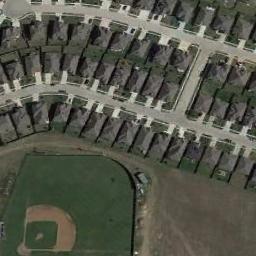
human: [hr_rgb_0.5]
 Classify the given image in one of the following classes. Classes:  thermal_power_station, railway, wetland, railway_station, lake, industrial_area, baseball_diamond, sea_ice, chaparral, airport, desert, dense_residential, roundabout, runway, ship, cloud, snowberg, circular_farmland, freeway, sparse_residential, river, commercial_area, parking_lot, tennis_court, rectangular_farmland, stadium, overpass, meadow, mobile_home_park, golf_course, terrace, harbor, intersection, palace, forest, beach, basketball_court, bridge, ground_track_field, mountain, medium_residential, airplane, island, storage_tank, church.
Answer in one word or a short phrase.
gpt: baseball_diamond